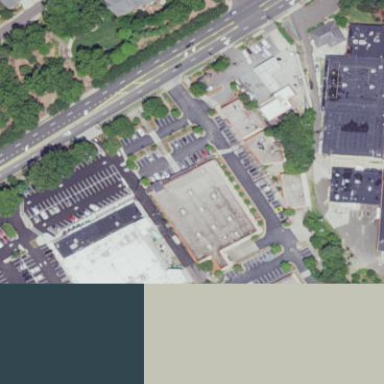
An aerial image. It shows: Retail building.